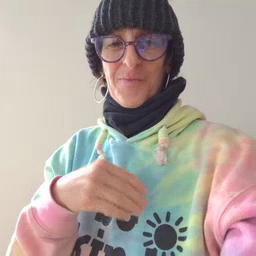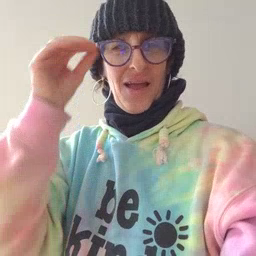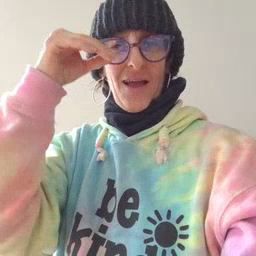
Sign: owl